Question: I have developed a web application using Codeigniter. It all works perfectly on localHost, but now that I uploaded it to a server I have one single issue. Everything works as it's supposed to except my redirect when the user inserts the wrong password. It was supposed to redirect back to login page and display an error message (which works with localhost ), but I get the following errors.

I decided to not redirect and simply load my login view again, it worked, but I still get the Trying to get property of non object error message, which is weird cause I didn't get this error working on localhost.
My controller:
'''
<?php
defined('BASEPATH') OR exit('No direct script access allowed');
class Login extends CI_Controller {
public function index()
{
$this->load->view('header');
$this->load->view('login_view');
$this->load->view('footer');
}
public function to_login() {
$this->form_validation->set_rules('email', 'Email', 'trim|required|valid_email');
$this->form_validation->set_rules('password', 'Password', 'trim|required');
if($this->form_validation->run() == FALSE) {
$data = array(
'errors' => validation_errors()
);
$this->session->set_flashdata($data);
redirect('index.php/Login');
} else {
$email = $this->input->post('email');
$password = $this->input->post('password');
// the following lines are 38 and 39
$user_id = $this->Login_model->login_user($email, $password)->user_id;
$first_name = $this->Login_model->login_user($email, $password)->first_name;
if($user_id) {
$user_data = array(
'user_id' => $user_id,
'first_name' => $first_name,
'logged_in' => true
);
$this->session->set_userdata($user_data);
redirect('http://gc200322197.computerstudi.es/app/index.php/Main');
} else {
$this->session->set_flashdata('login_fail', 'Invalid login. Please check the email and password fields.');
$this->load->view('header');
$this->load->view('login_view');
$this->load->view('footer');
}
}
}
'''
My model:
'''
<?php
class Login_model extends CI_Model{
public function login_user($email, $password) {
$this->db->where('email', $email);
$result = $this->db->get('users');
$db_password = $result->row(4)->password;
if(password_verify($password, $db_password)) {
return $result->row(0);
} else {
return false;
}
}
}
'''
I've read so many questions about this error and I still couldn't figure out what is wrong and why it works on localhost and not online. I'd really appreciate some help on this.
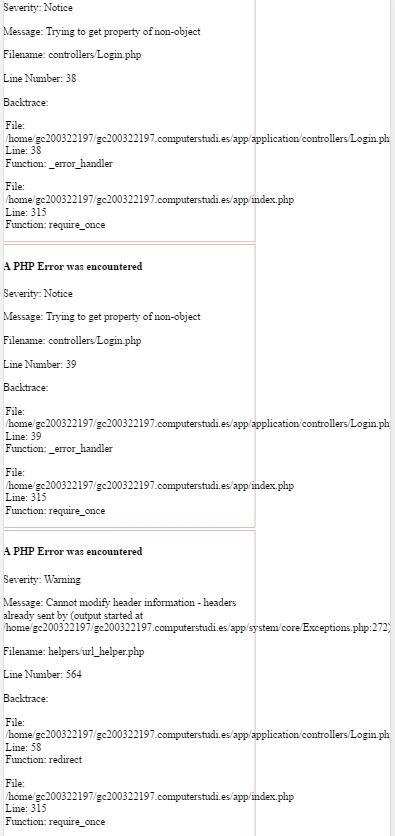
Answer: Focusing on line #38, your model is returning one of two datatypes and your controller code is not accommodating it:
'''
$user_id = $this->Login_model->login_user($email, $password)->user_id;
'''
should be changed into:
'''
$user_id = $this->Login_model->login_user($email, $password); // This could be false or an object
// Check if we've received an object
if($user_id){
$user_id = $user_id->user_id; // Access the object's property
$first_name = $user_id->first_name; // Might as well set the first name as well
}
'''
A better option would be renaming some variables like this:
'''
$user_info = $this->Login_model->login_user($email, $password); // This could be false or an object
// Check if we've received an object
if($user_info){
$user_id = $user_info->user_id; // Access the object's property
$first_name = $user_info->first_name; // Might as well set the first name as well
}
'''
---
For anyone confused about CodeIgniter models, speaking to v3.0.4, see below:
'''
$this->load->model('Login_model');
$this->Login_model->some_func(); // Works
$this->login_model->some_func(); // Fails
'''
'''
$this->load->model('login_model');
$this->Login_model->some_func(); // Fails
$this->login_model->some_func(); // Works
'''
It is only a recommendation that you should declare and access models with lowercase, example #2; it will make your life easier.
Based on OPs code and comments, it appears that they have loaded the model using example #1 so merely suggesting to use '$this->login_model' would break the code further.